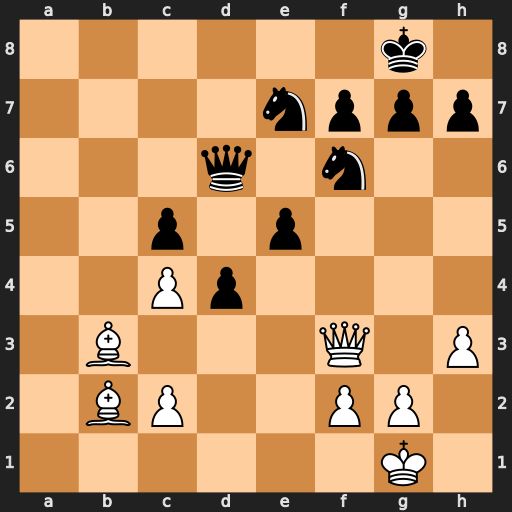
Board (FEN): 6k1/4nppp/3q1n2/2p1p3/2Pp4/1B3Q1P/1BP2PP1/6K1
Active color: w
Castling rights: -
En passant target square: -
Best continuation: Qa8+ Nc8 Qxc8+